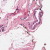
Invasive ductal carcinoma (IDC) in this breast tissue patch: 0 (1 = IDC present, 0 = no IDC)